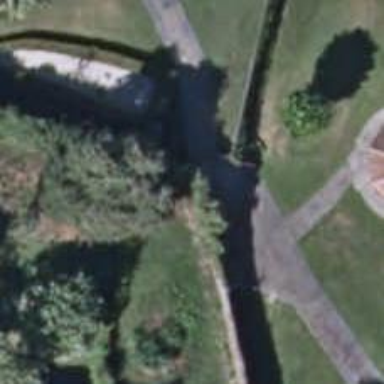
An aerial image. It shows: City wall serving as barrier.